Field crop: maize
Growth stage: 2
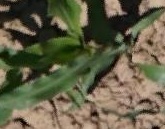
Species: maize